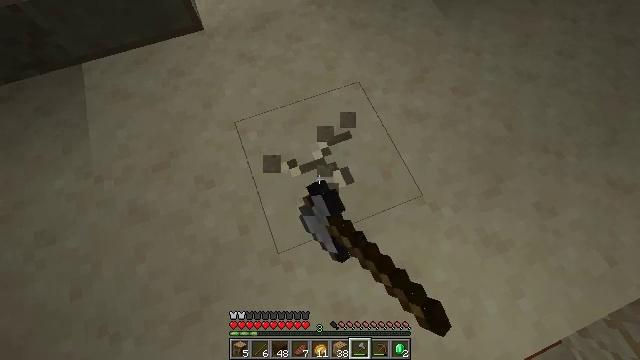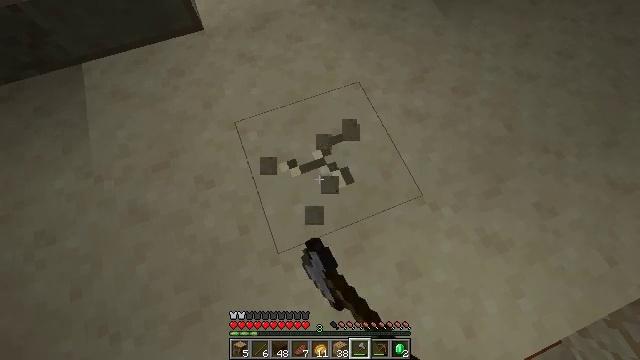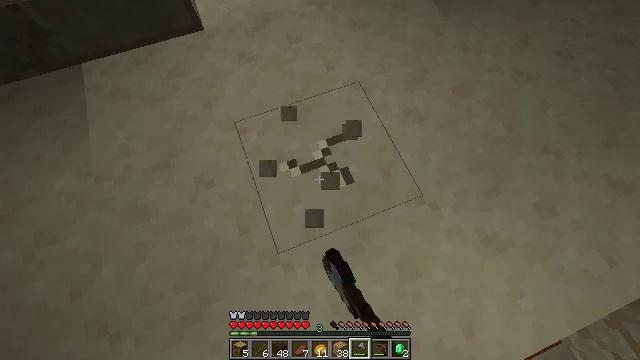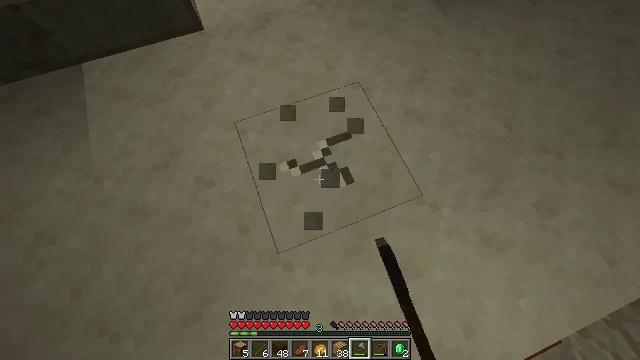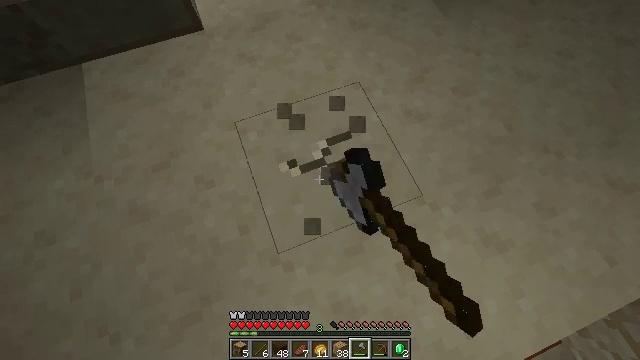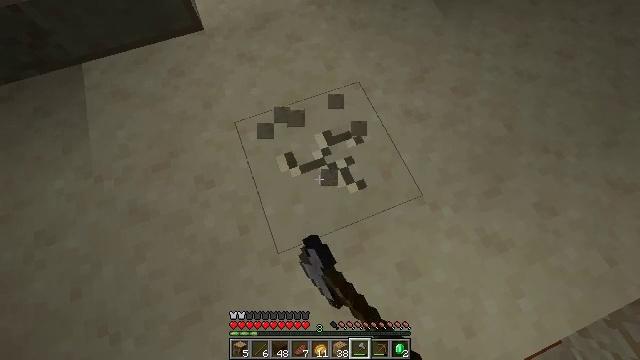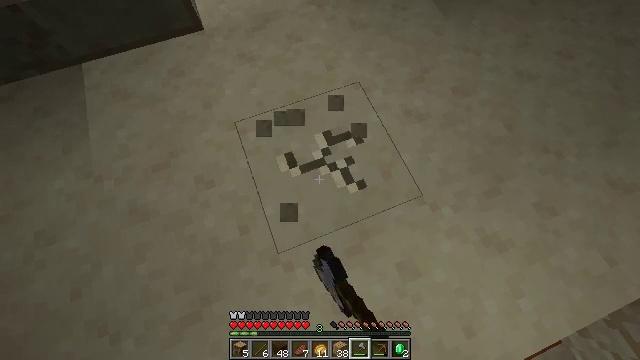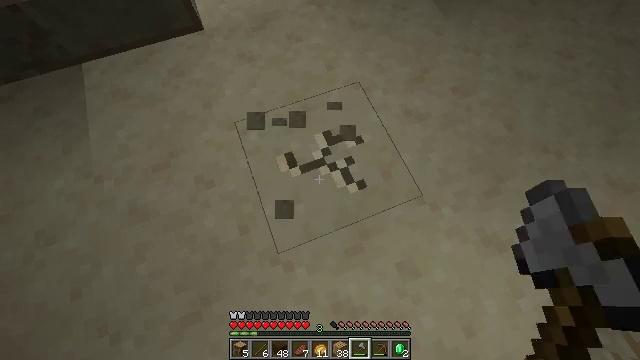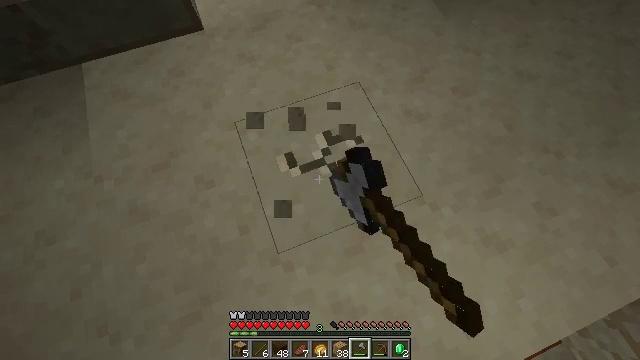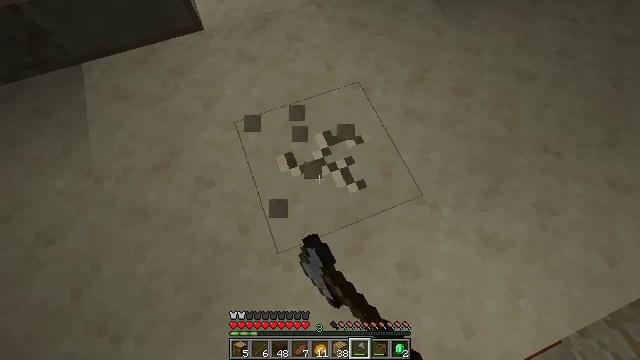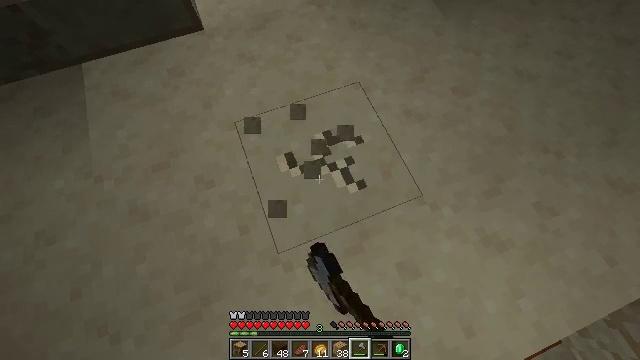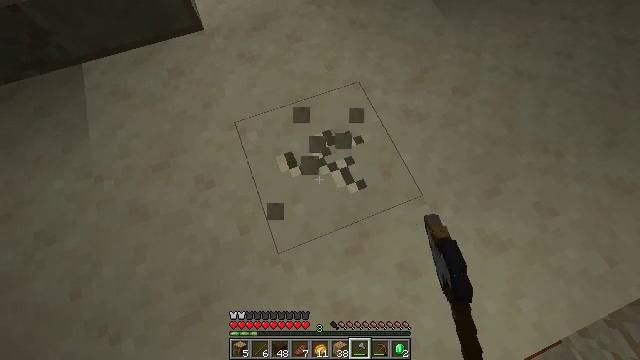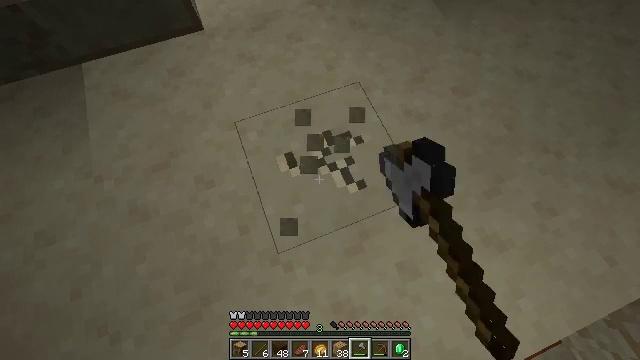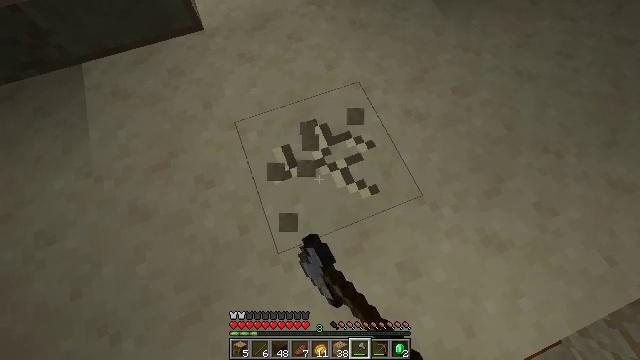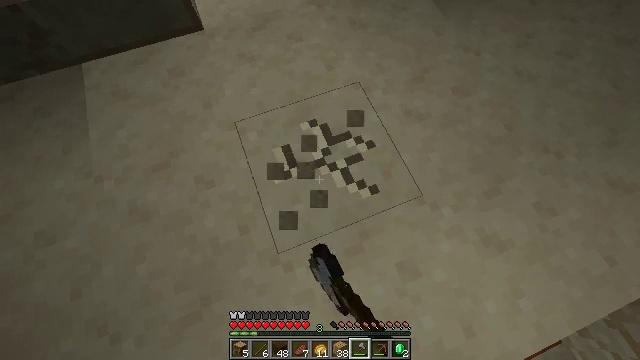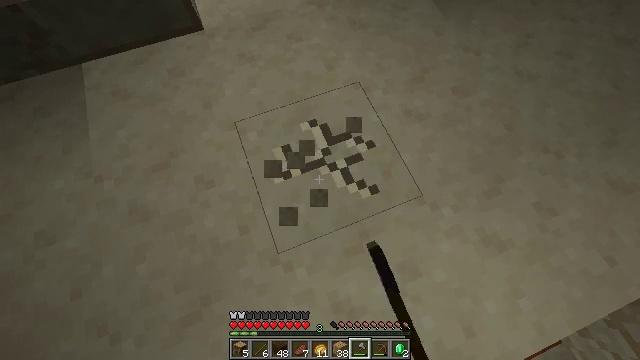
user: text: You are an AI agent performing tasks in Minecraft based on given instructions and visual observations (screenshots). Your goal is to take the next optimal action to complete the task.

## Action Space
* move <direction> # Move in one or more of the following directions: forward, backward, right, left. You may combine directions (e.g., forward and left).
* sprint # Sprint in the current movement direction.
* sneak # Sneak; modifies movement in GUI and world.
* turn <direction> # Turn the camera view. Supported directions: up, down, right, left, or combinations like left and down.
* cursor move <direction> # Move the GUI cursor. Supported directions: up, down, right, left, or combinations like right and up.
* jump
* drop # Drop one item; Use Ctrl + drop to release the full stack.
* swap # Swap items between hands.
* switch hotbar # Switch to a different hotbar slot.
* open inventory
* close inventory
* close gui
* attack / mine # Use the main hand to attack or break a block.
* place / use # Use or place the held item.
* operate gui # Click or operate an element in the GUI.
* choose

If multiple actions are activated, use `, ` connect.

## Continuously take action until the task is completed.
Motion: motion action
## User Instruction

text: Collect sandstone by mining.
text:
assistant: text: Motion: attack / mine
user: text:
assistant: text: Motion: attack / mine
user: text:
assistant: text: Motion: attack / mine
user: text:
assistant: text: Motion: attack / mine
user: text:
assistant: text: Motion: attack / mine
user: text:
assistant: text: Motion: attack / mine
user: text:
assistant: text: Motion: attack / mine
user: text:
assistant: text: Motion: attack / mine
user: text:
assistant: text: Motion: attack / mine
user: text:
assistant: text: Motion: attack / mine
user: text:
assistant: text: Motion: attack / mine
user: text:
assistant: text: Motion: attack / mine
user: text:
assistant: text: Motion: attack / mine
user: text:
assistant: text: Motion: attack / mine
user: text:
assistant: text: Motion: attack / mine
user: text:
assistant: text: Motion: attack / mine
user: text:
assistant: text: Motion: attack / mine
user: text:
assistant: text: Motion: attack / mine
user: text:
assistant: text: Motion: attack / mine
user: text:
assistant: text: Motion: attack / mine
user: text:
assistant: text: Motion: attack / mine
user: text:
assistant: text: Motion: attack / mine
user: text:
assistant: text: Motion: no_op
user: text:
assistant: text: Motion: no_op
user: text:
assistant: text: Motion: no_op
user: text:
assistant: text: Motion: no_op
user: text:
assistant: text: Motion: no_op
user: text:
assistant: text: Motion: no_op
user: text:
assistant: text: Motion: no_op
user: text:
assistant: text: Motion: no_op